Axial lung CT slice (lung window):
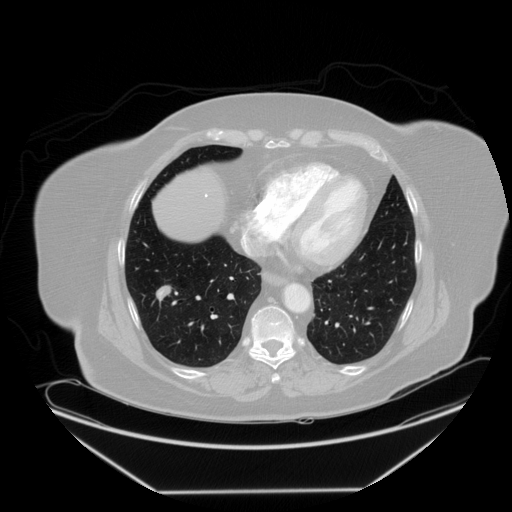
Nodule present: yes
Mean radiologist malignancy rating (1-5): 3.667